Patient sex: M
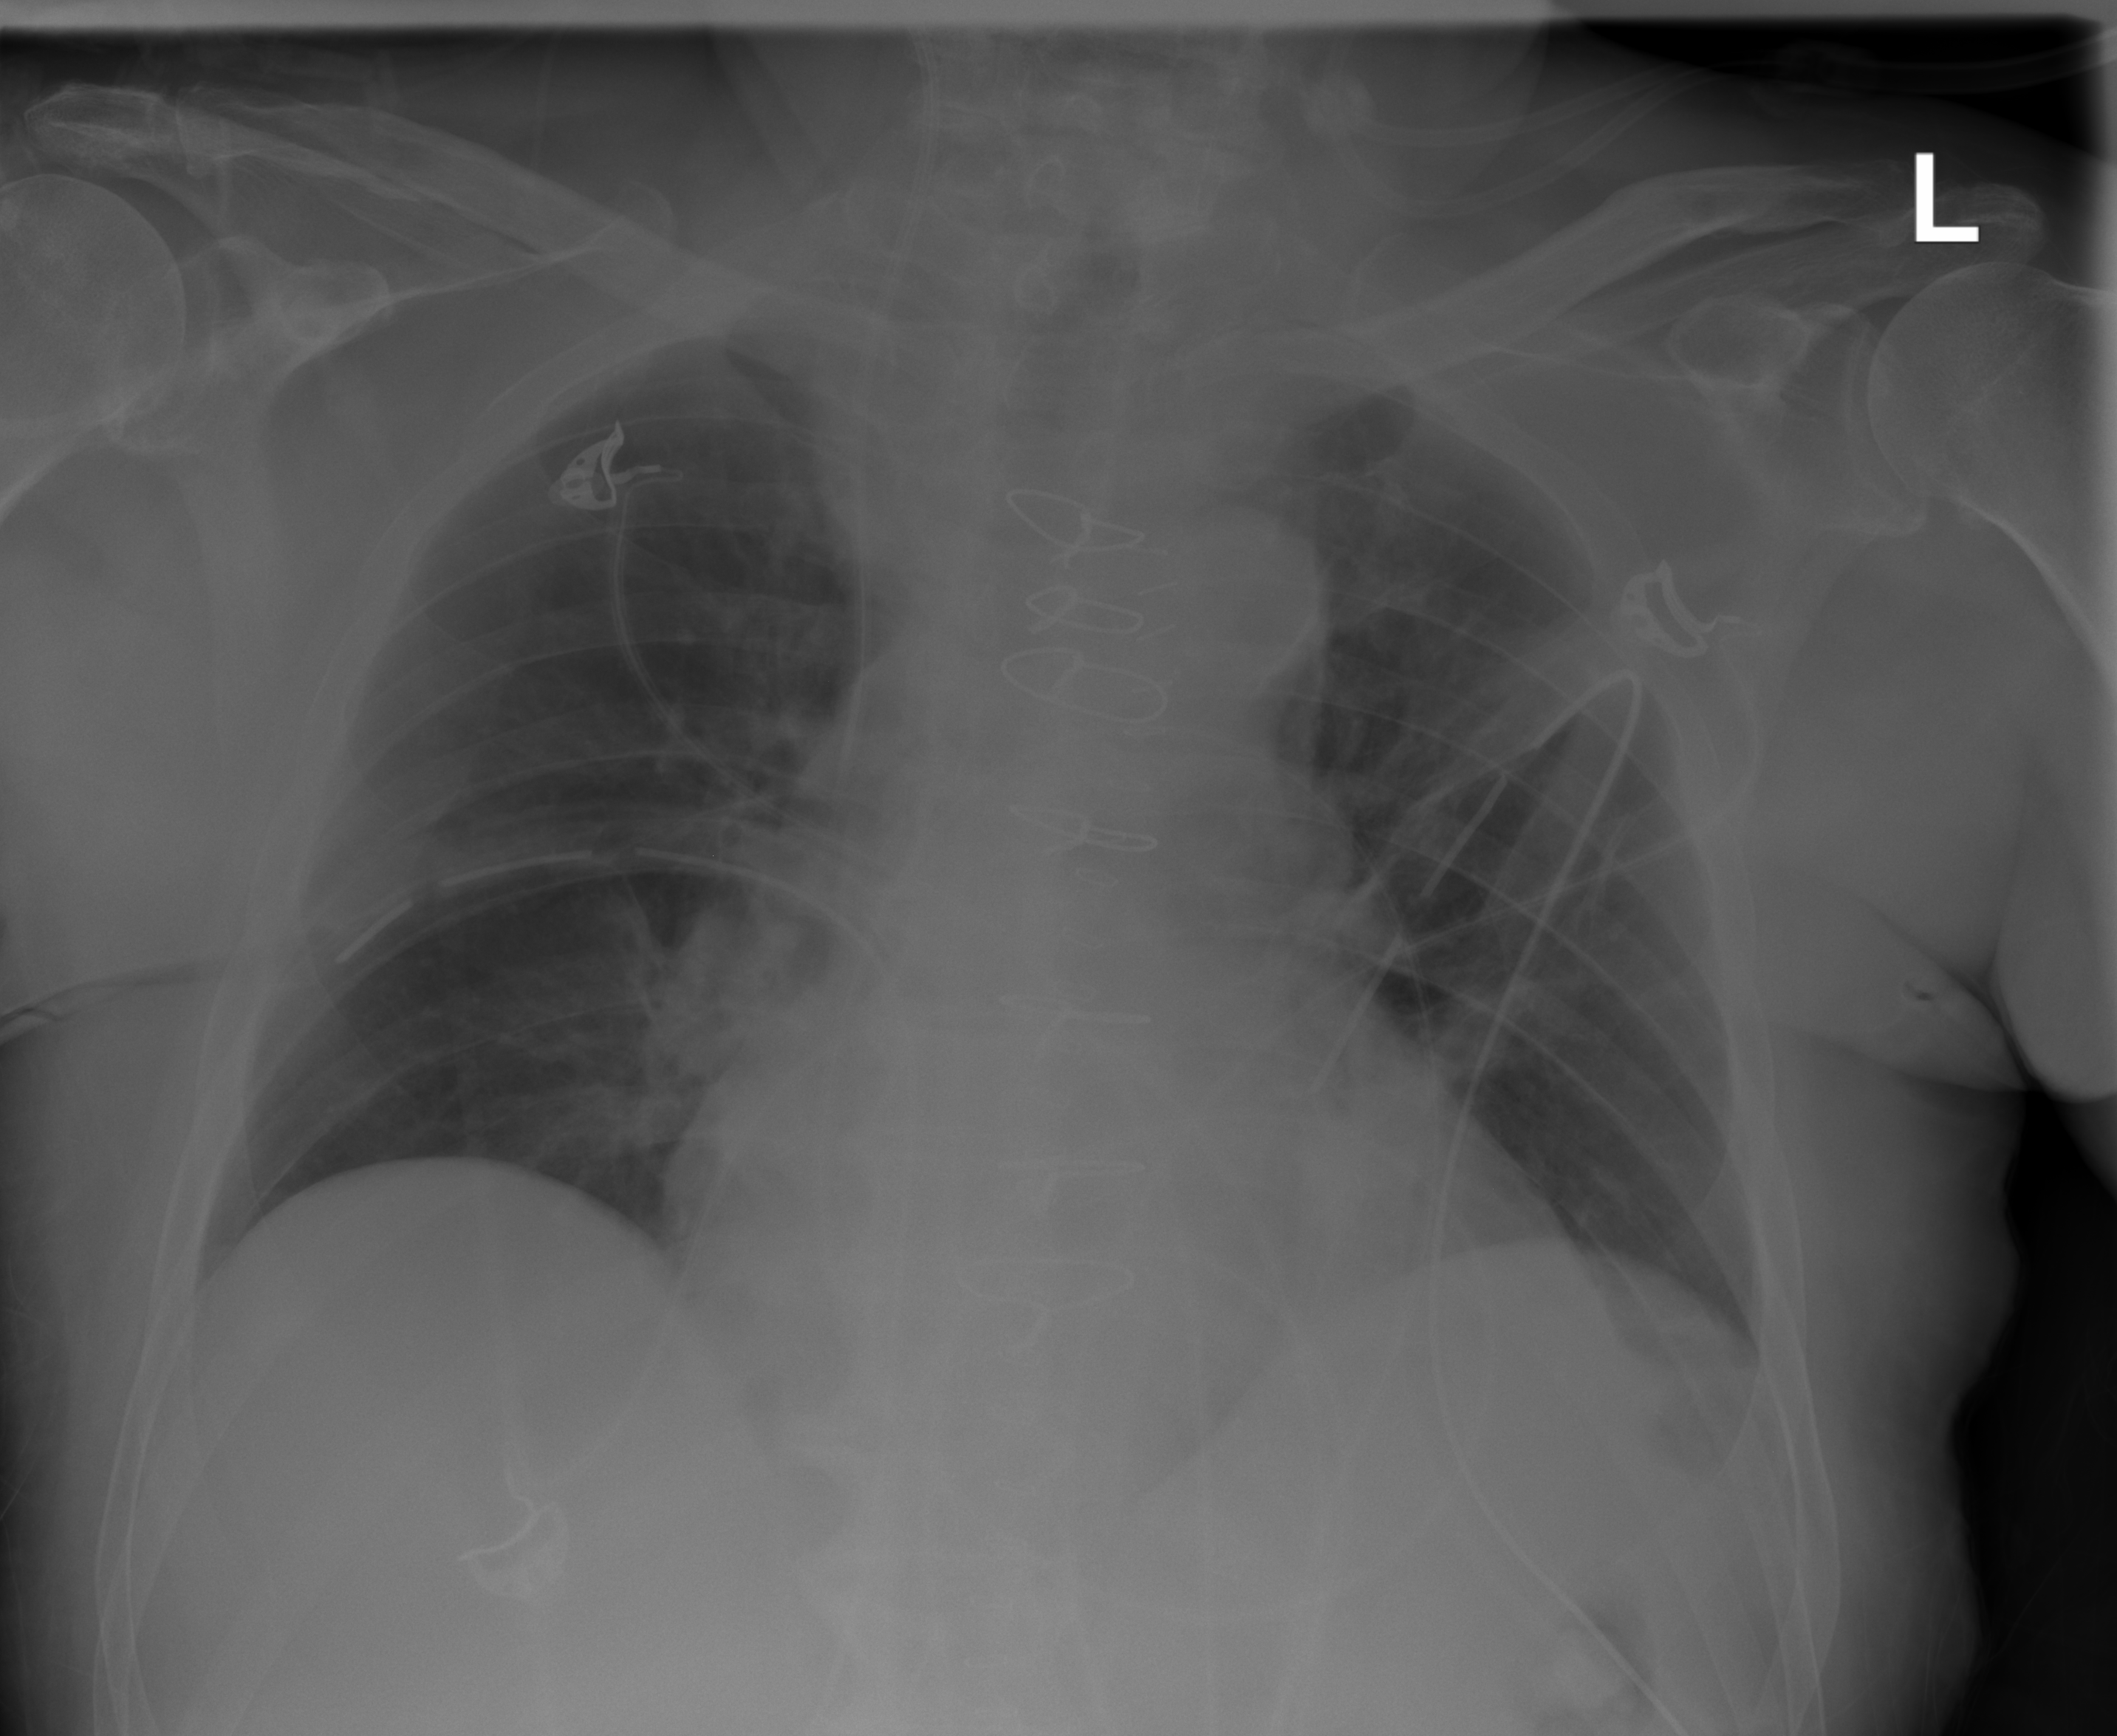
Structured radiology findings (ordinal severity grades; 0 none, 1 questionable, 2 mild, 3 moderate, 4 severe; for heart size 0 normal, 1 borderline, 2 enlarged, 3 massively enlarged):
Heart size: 2
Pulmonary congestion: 1
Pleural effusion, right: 0
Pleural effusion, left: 0
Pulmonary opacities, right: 0
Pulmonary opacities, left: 0
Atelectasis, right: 1
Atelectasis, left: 1